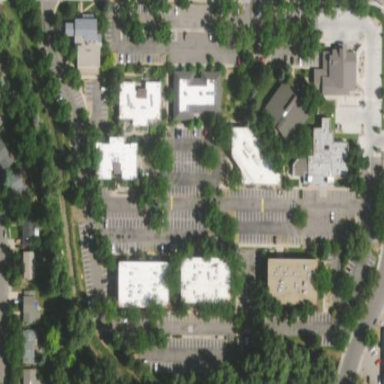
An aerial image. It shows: Commercial area.